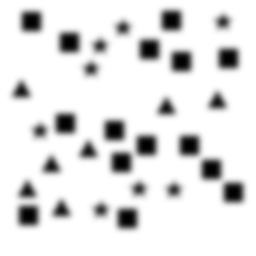
Squares: 15
Triangles: 7
Stars: 8
Total shapes: 30